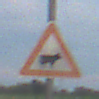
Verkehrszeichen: ViehtriebLinks
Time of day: SunriseSunset
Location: Outdoor (Nature)
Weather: PartlyCloudy
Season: NotSpecified
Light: Natural